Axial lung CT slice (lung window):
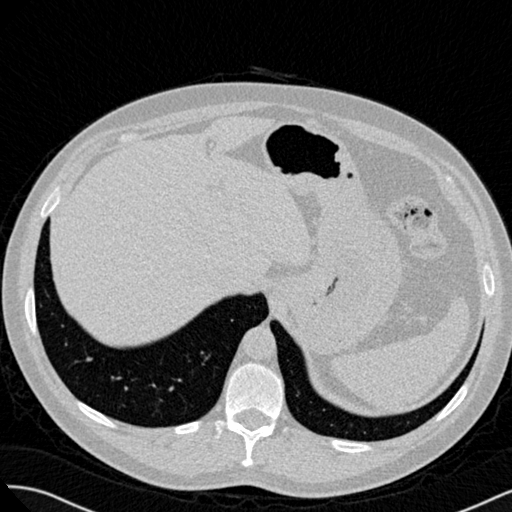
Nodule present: no